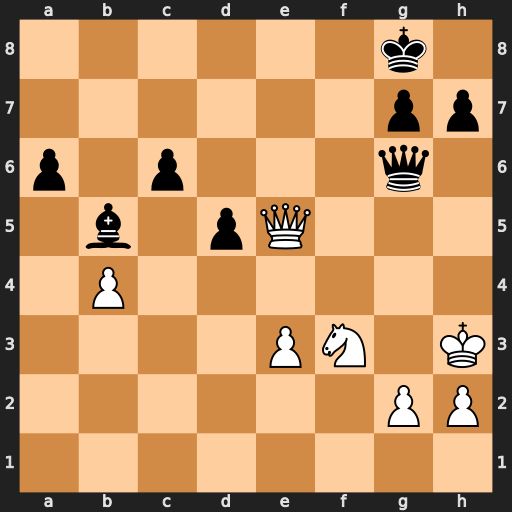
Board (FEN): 6k1/6pp/p1p3q1/1b1pQ3/1P6/4PN1K/6PP/8
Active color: w
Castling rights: -
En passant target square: -
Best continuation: Qb8+ Kf7 Ne5+ Ke6 Nxg6